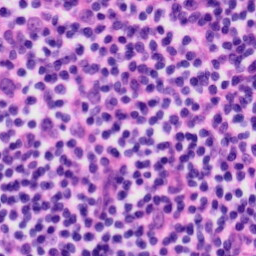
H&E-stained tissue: Tonsil